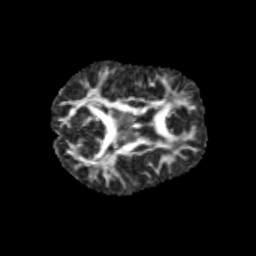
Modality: FA
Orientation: axial
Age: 12
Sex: male
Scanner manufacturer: siemens
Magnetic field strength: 3 T
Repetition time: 3.8 s
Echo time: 0.07 s